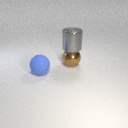
large brown metal sphere below large gray metal cylinder